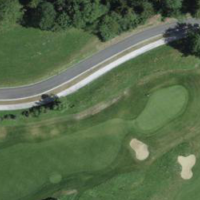
EUNIS habitat code: 53
Species observed at this site:
Berberis vulgaris